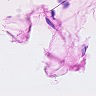
Metastatic tissue present: no